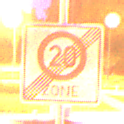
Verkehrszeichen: EndeZone20
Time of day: Night
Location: Outdoor (Urban)
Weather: PartlyCloudy
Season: NotSpecified
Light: Artificial